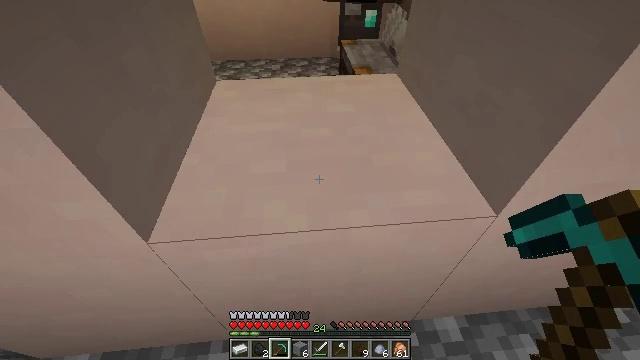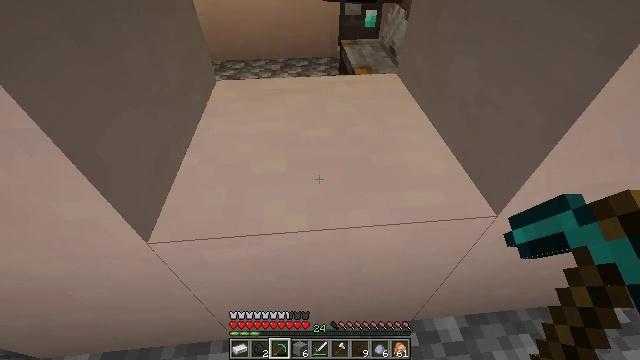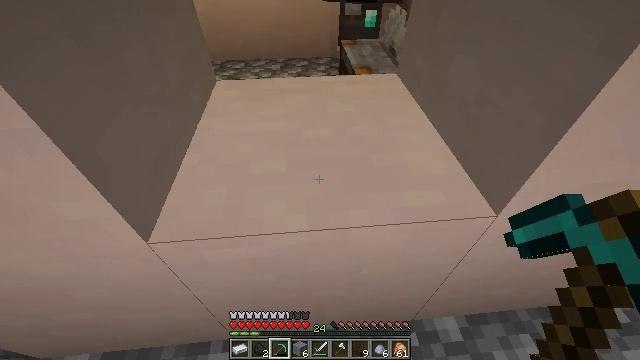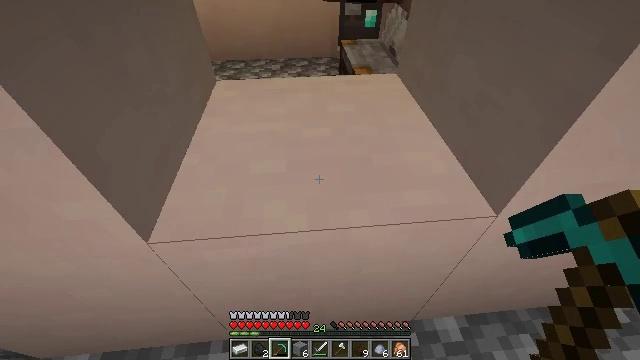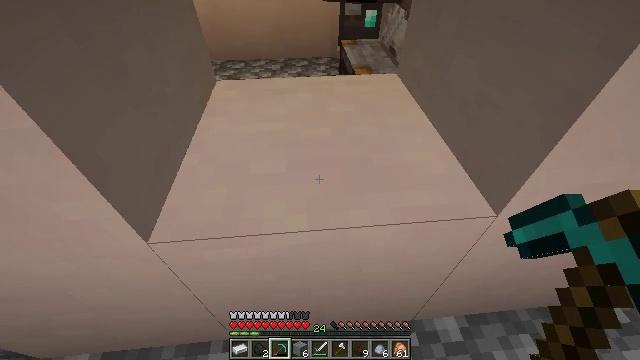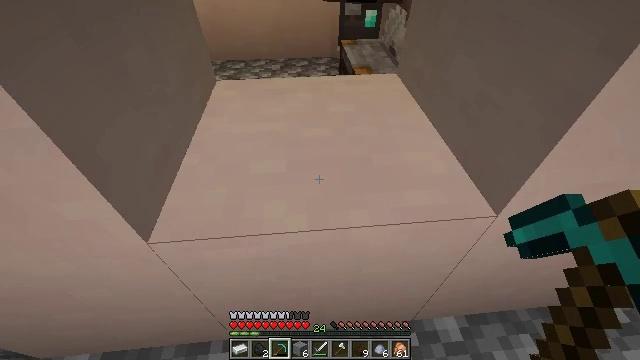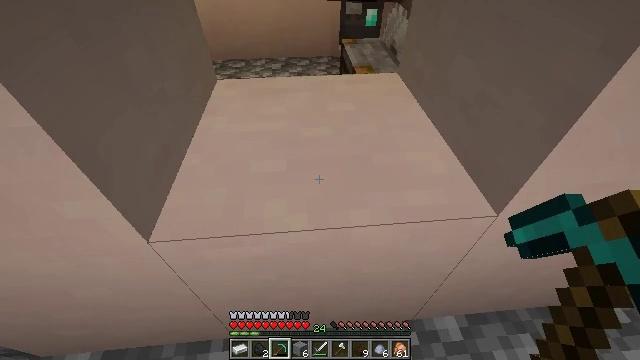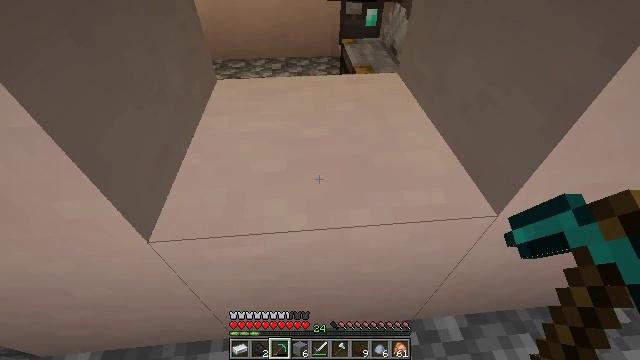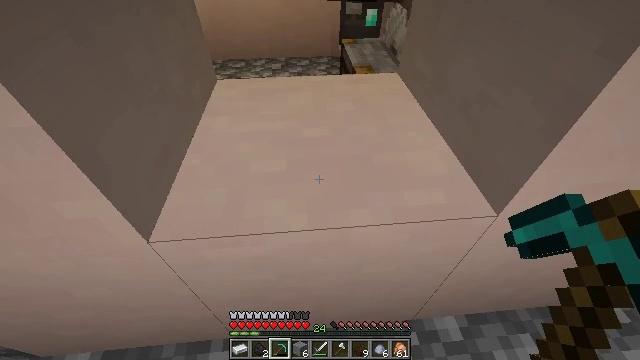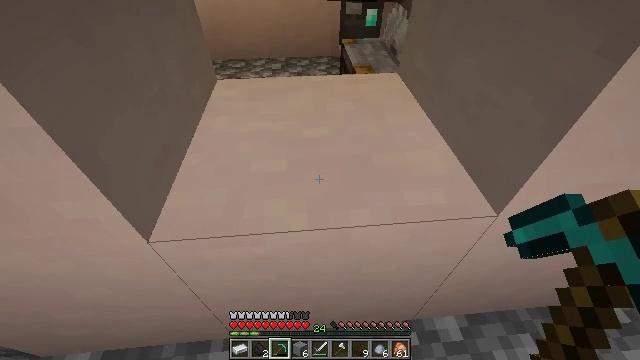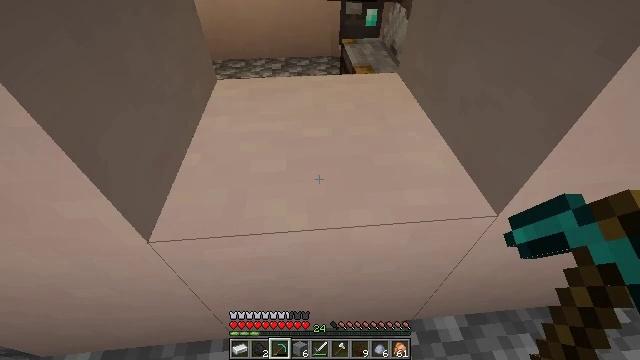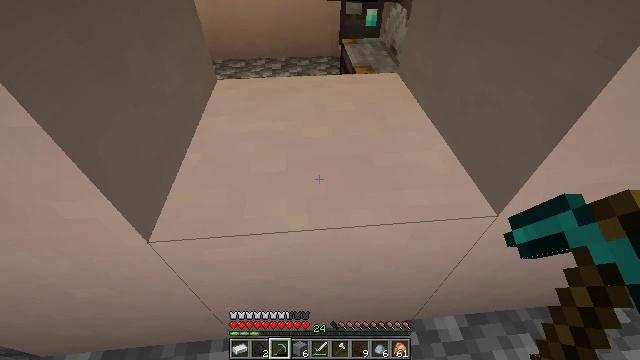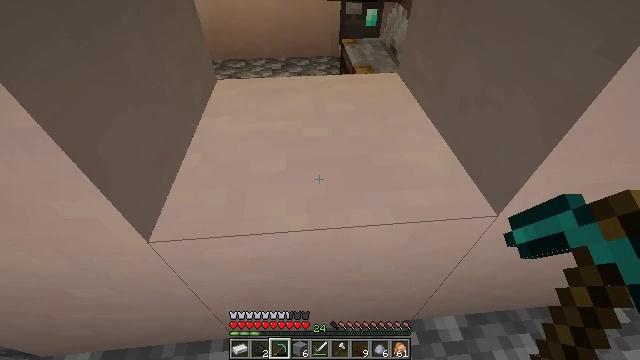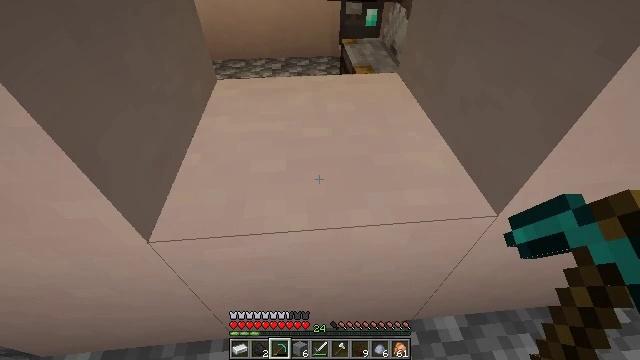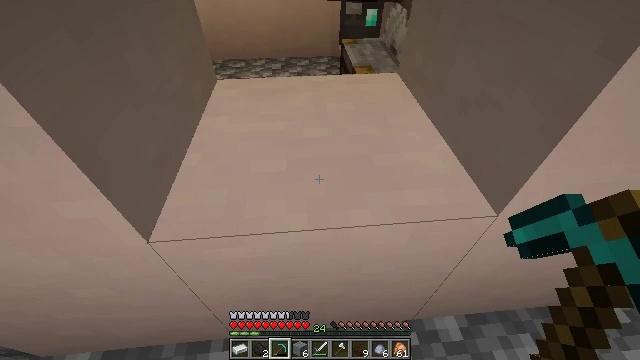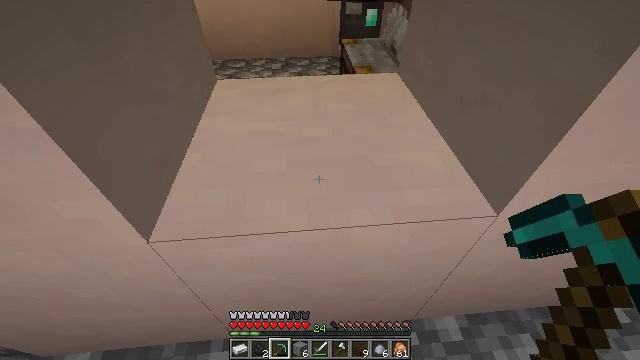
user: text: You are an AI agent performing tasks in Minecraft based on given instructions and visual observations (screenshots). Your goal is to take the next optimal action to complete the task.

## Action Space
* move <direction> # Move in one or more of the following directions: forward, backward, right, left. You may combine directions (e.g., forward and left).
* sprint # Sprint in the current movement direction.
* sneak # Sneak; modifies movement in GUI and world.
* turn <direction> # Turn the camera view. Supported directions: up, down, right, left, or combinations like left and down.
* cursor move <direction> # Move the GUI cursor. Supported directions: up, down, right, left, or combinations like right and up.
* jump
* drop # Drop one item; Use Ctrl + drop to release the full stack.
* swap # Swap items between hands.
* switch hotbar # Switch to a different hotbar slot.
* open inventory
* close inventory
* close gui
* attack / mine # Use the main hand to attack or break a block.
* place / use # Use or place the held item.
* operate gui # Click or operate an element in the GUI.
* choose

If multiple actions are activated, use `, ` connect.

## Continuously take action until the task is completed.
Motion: motion action
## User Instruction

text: Attack the white terracotta to collect it.
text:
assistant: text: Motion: no_op
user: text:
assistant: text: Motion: no_op
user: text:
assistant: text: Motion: no_op
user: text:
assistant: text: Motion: no_op
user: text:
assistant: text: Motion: no_op
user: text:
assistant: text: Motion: no_op
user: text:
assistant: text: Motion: no_op
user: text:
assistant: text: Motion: no_op
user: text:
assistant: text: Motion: no_op
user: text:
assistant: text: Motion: no_op
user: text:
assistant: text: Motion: no_op
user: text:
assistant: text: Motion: no_op
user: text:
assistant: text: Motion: no_op
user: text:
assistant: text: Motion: no_op
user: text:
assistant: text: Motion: no_op
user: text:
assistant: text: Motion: no_op
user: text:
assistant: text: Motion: no_op
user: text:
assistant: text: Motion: no_op
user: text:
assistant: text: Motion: no_op
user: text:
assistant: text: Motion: no_op
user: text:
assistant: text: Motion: no_op
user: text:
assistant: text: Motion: no_op
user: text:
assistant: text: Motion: no_op
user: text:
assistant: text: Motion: no_op
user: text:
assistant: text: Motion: no_op
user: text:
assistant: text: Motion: no_op
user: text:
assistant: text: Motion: no_op
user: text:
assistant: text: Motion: no_op
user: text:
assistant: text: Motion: no_op
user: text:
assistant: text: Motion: no_op